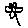
Label: flower